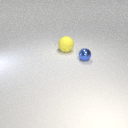
large yellow rubber sphere behind small blue metal sphere